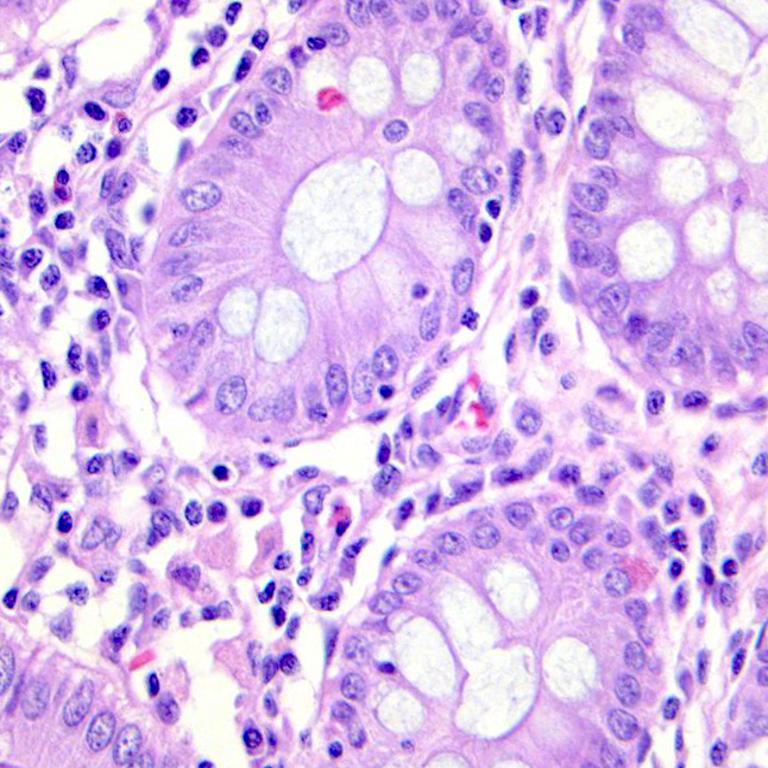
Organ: colon
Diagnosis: benign